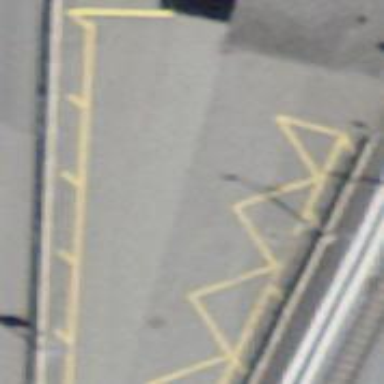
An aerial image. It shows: Public transport stop position.